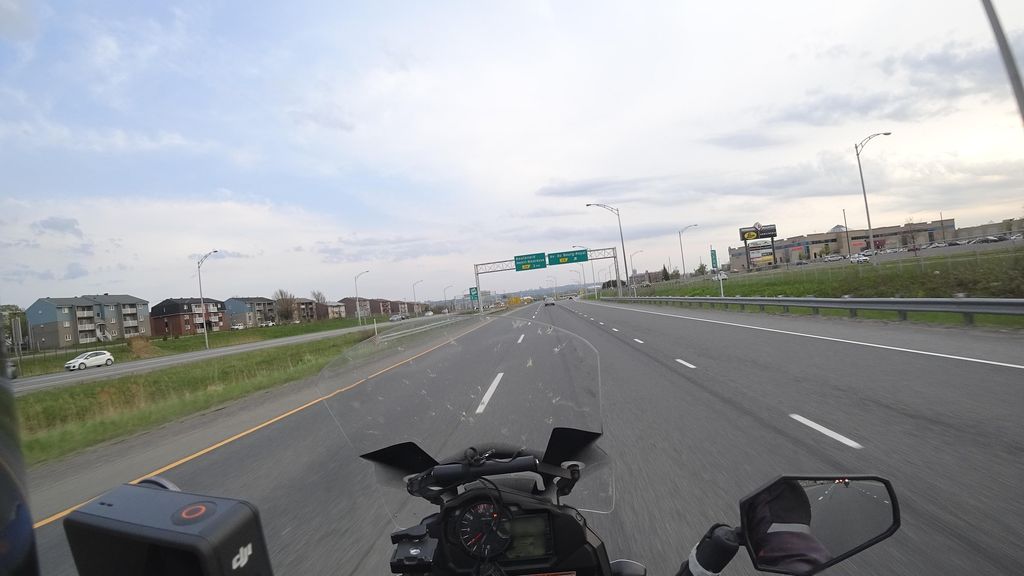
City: quebec_city